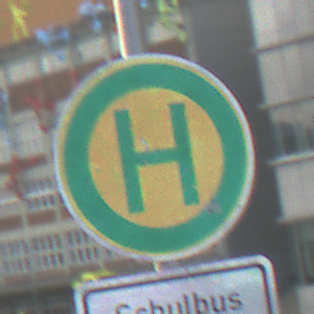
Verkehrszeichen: Haltestelle
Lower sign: ZeitangabenMitBeschraenkungAufWochentage5
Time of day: SunriseSunset
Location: Outdoor (Urban)
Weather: PartlyCloudy
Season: NotSpecified
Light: Natural